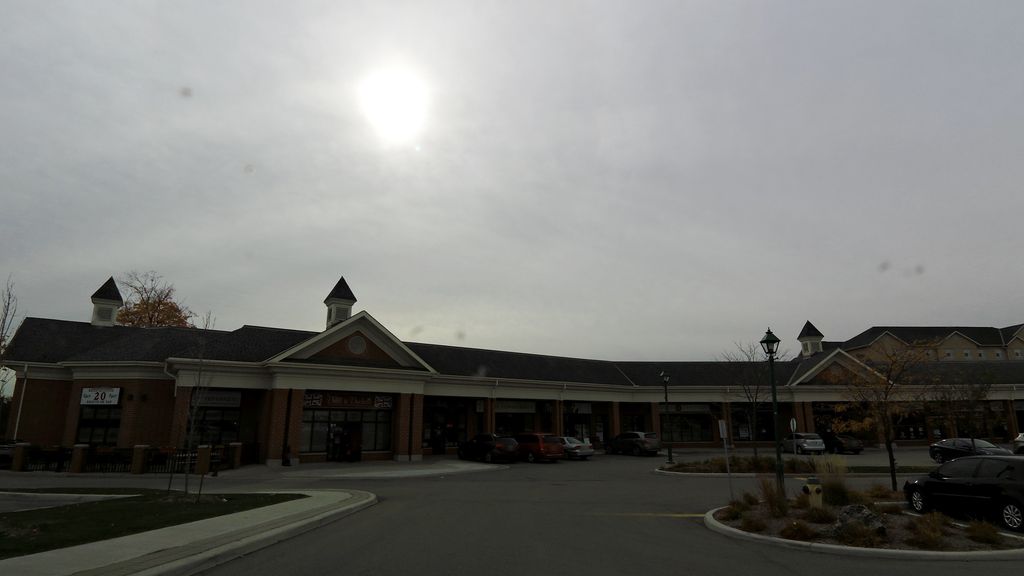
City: kitchener-waterloo